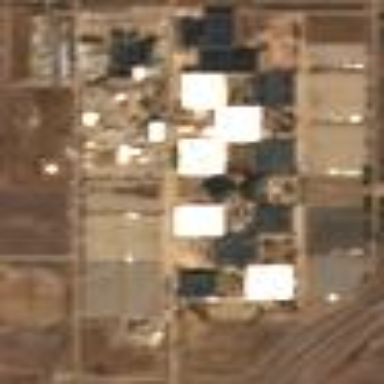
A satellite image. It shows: Industrial area.